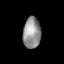
Tissue: skin
Cell type: Epithelial cells
Senescence score: 0.2387
Nuclear area (px): 542
Mean DAPI intensity: 145.256